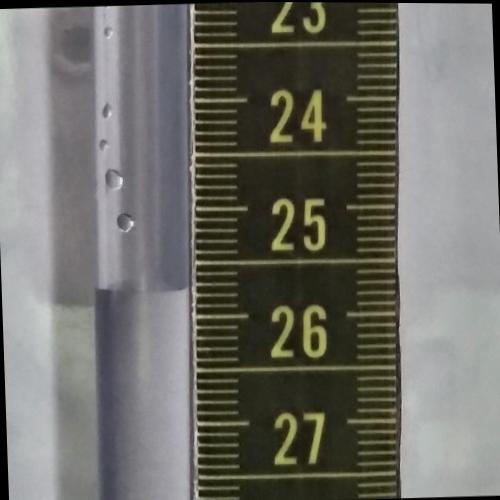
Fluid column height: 25.7 cm